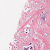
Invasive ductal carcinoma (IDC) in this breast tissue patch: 1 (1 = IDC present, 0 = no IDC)